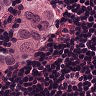
Metastatic tissue present: yes